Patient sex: M
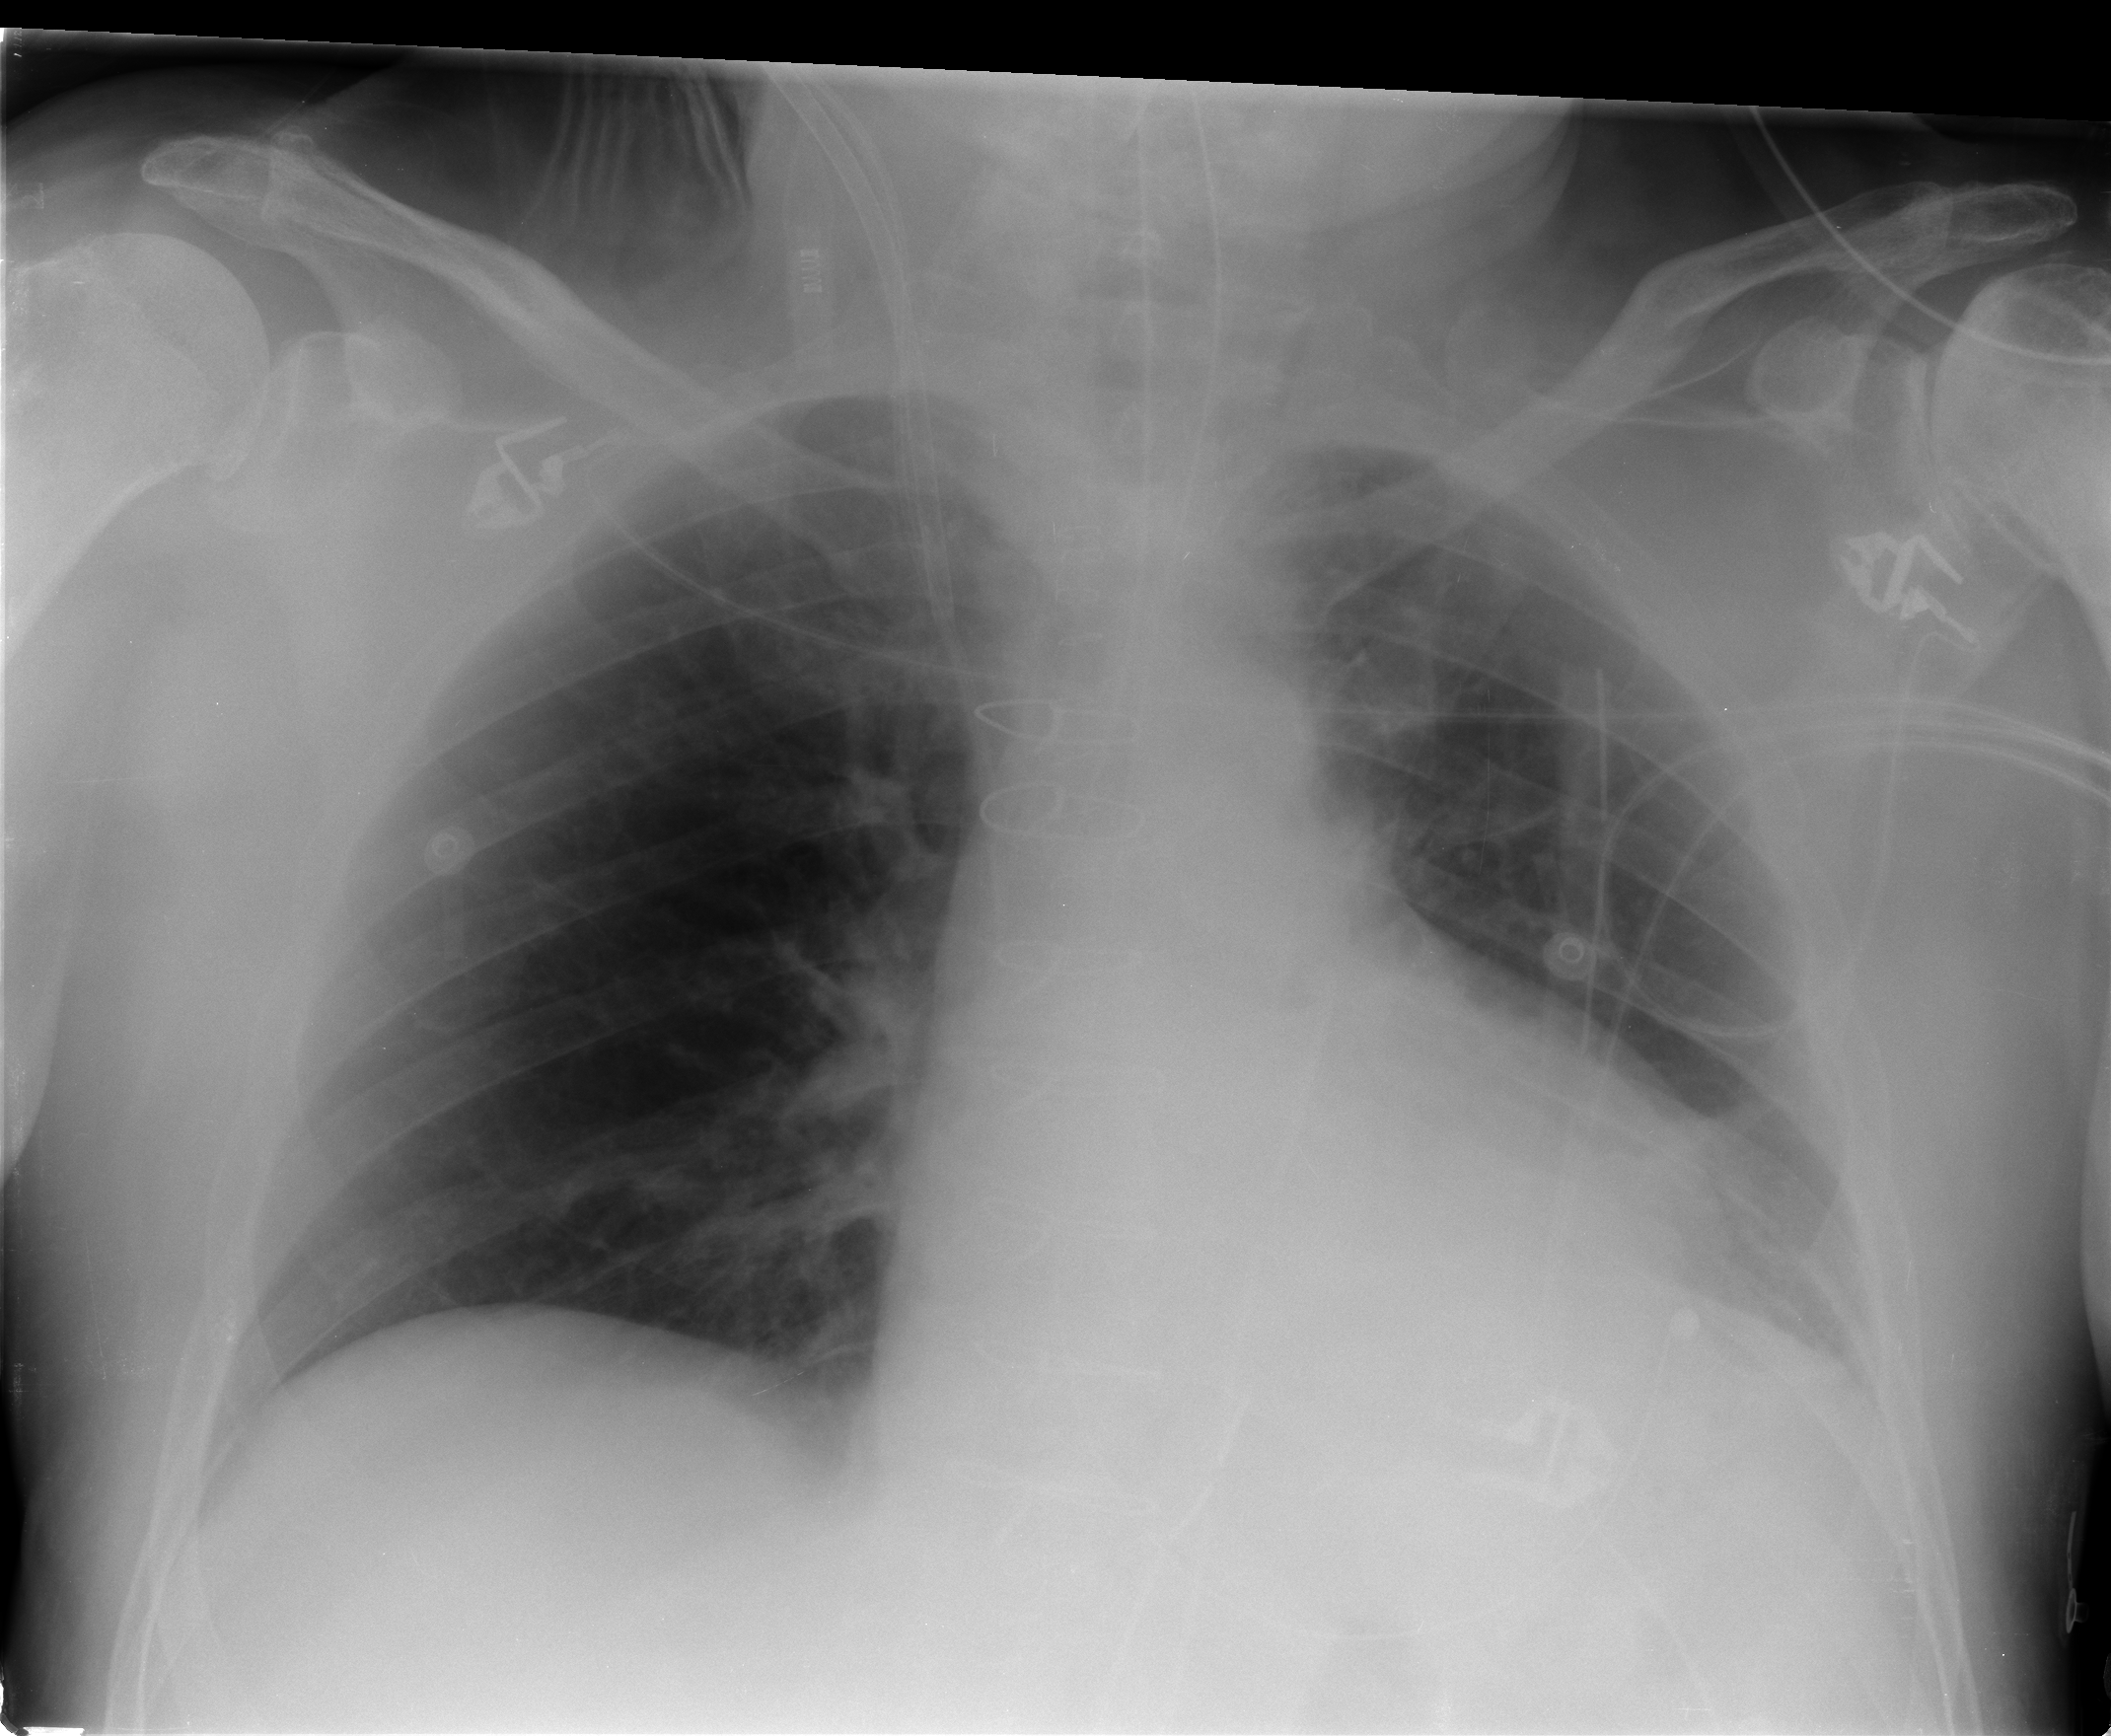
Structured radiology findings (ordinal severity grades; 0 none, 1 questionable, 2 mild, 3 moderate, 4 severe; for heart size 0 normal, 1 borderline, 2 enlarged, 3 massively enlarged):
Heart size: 2
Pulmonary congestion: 0
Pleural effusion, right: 0
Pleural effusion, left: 2
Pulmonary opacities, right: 0
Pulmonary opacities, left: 0
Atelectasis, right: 0
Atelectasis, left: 2